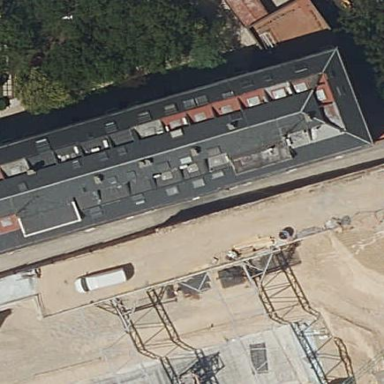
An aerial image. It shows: Hospital building.